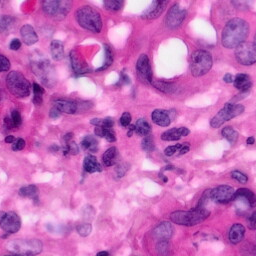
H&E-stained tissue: Pancreatic